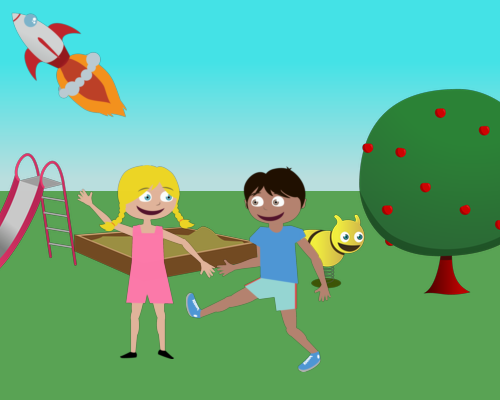
in the right small apple tree, partially hidden. in the left rocket ship aimed at the cornerin the center boy smiling, kicking, looking left. Between boy and tree bee toy behind his shoulder. Left of boy girl smiling, arm up, almost holding hands. Behind sandbox with a lump, corner near boy’s bicep. Left slide facing left by the sandbox.